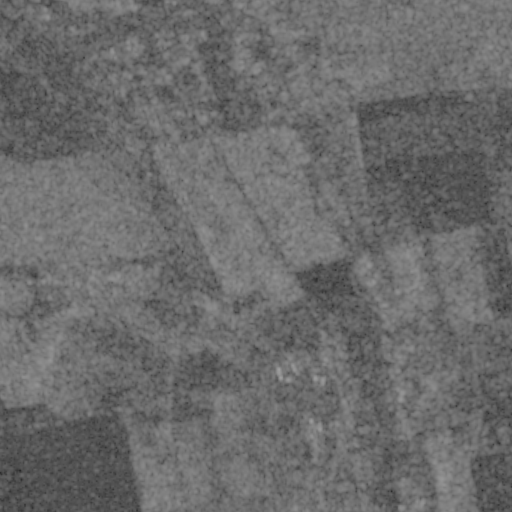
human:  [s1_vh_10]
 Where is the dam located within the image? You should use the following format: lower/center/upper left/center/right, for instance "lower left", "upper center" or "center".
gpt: The dam is located in the center left of the image.
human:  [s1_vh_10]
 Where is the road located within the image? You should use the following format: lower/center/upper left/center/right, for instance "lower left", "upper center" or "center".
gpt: There is no road in the image.

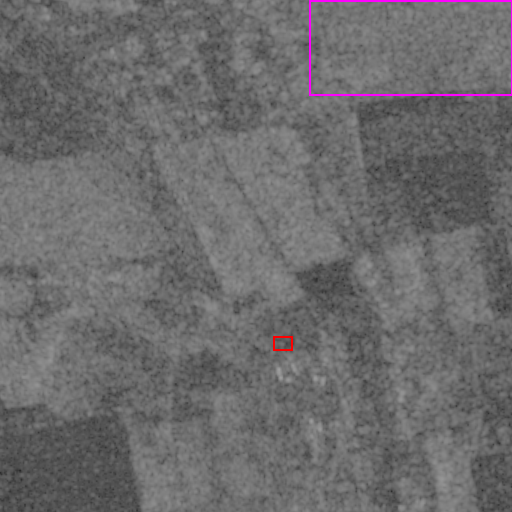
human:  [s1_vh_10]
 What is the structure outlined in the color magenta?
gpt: The structure outlined in magenta is a crop field.
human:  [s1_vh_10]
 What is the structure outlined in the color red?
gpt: The structure outlined in red is a park.
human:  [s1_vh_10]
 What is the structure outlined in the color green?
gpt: There is no green outline.